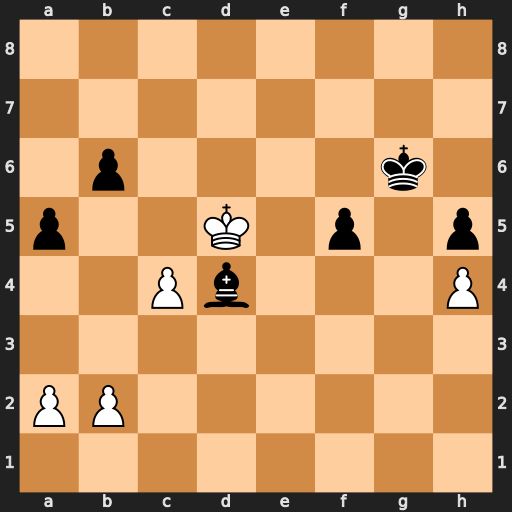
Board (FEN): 8/8/1p4k1/p2K1p1p/2Pb3P/8/PP6/8
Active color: w
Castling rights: -
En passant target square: -
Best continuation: Kxd4 f4 Ke4